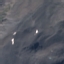
Land use / land cover class: HerbaceousVegetation